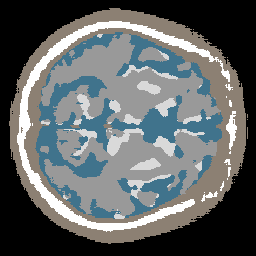
Label: no_lesion